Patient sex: M
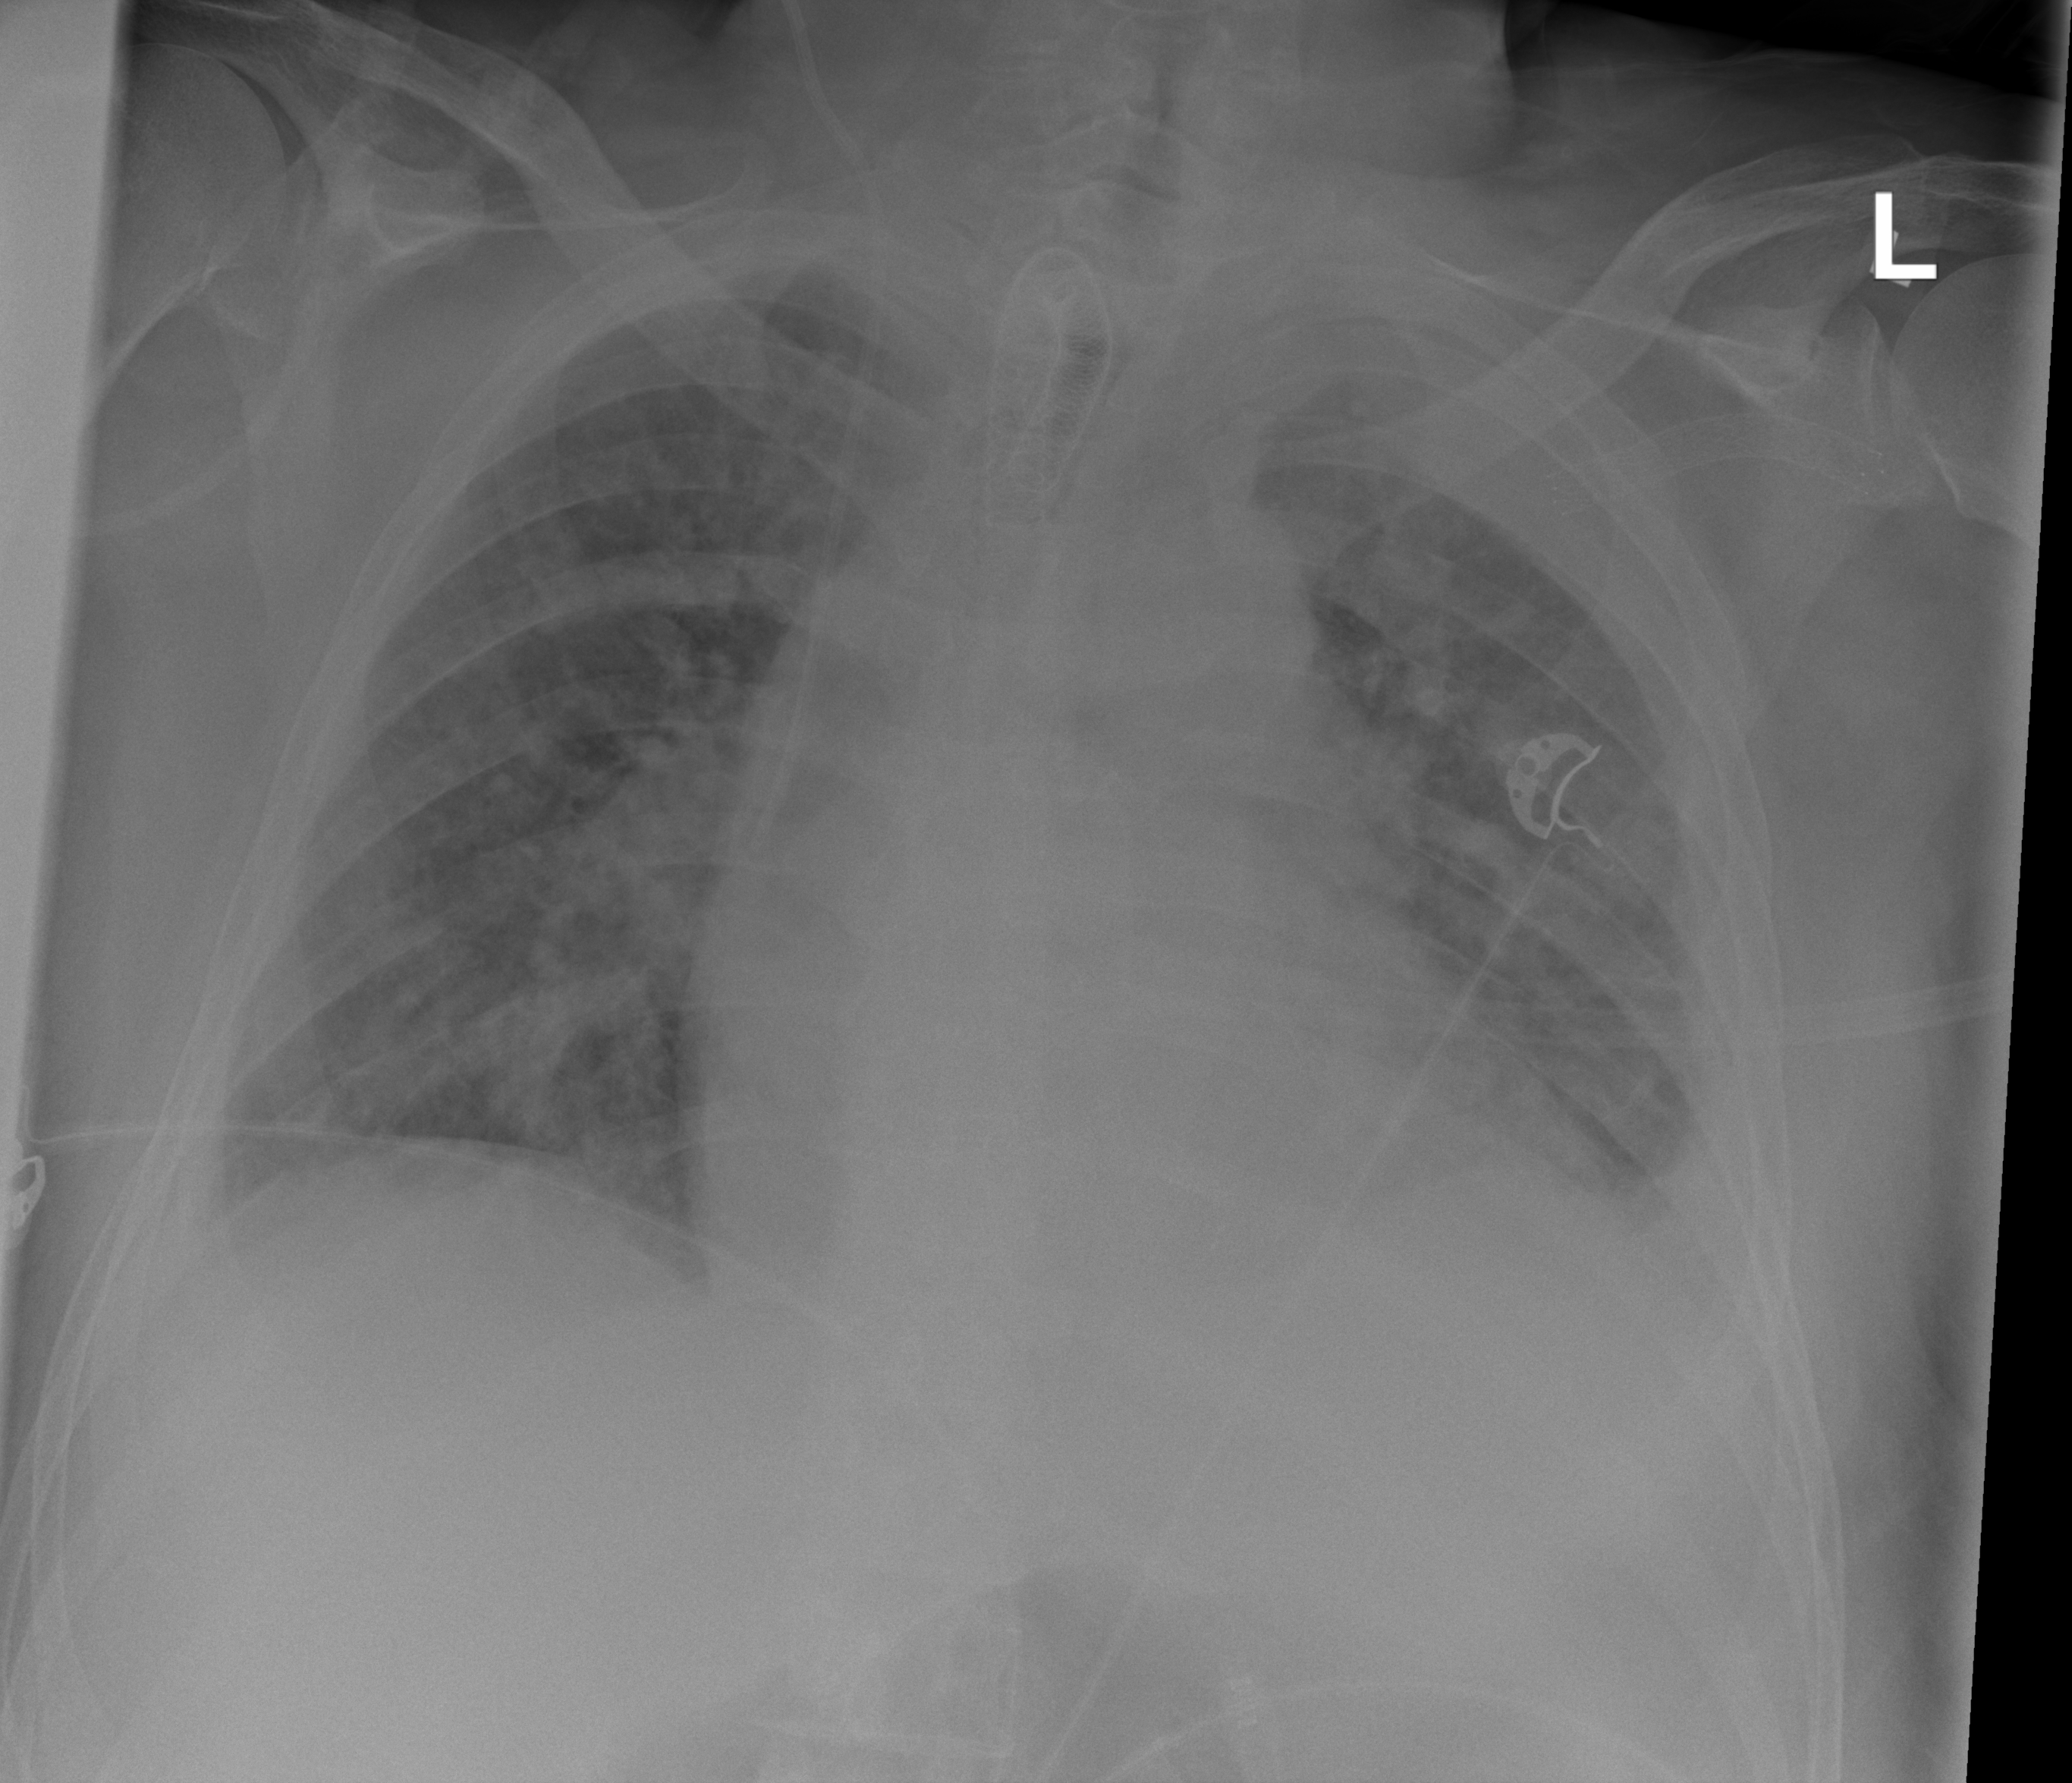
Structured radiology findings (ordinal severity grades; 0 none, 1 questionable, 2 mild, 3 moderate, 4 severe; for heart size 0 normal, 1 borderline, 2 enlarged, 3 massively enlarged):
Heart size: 2
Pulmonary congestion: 2
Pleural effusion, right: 2
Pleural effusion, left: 3
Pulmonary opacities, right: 3
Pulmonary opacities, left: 3
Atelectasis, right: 2
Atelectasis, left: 2